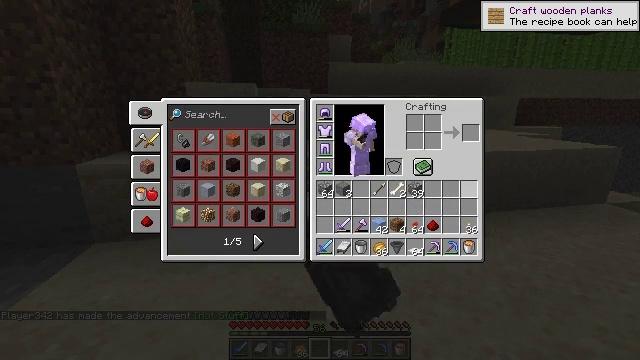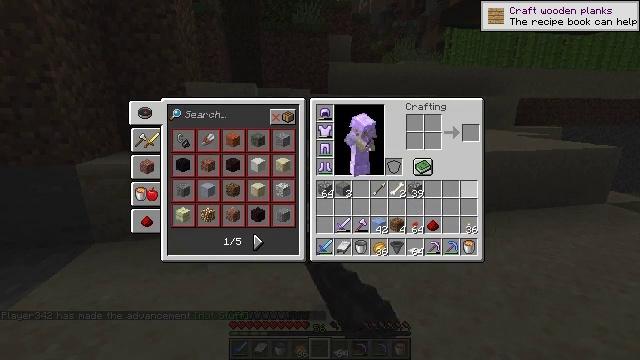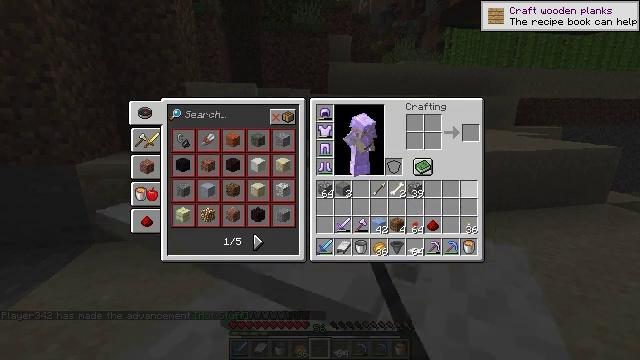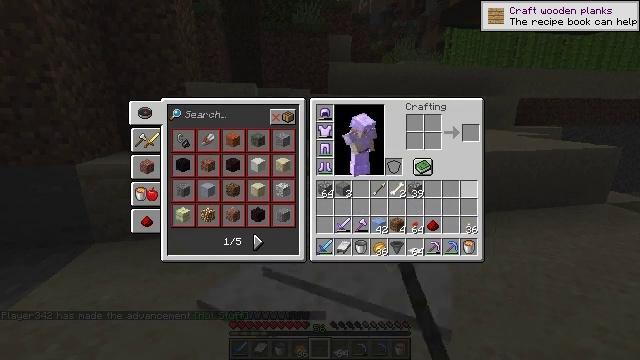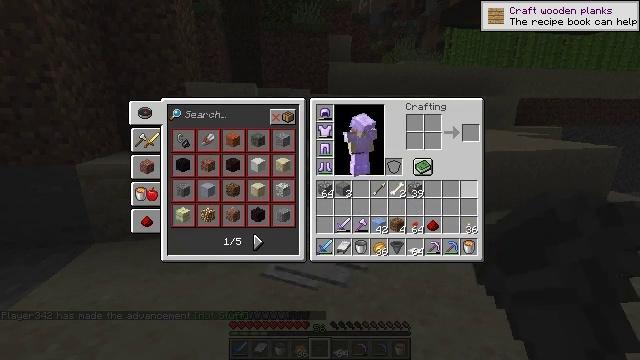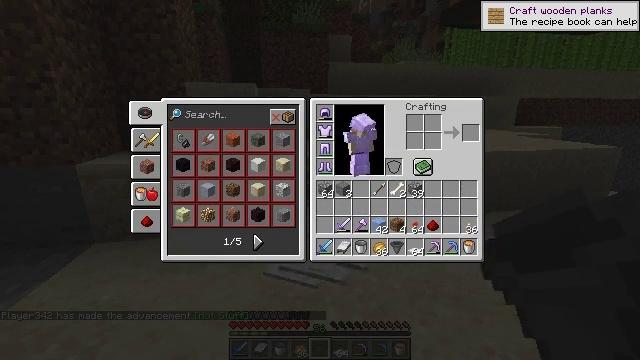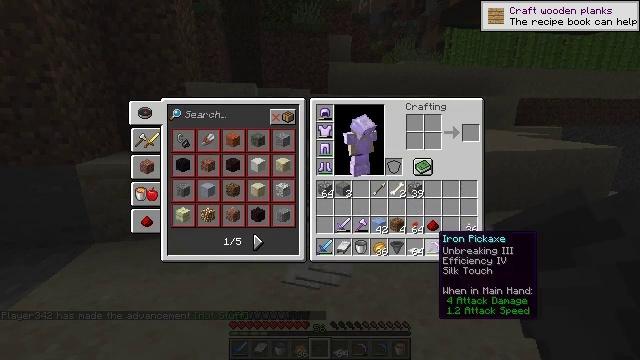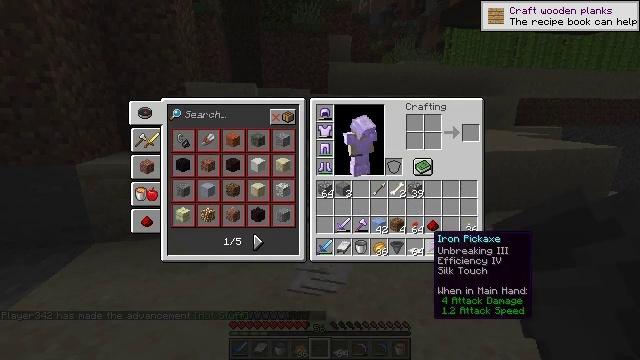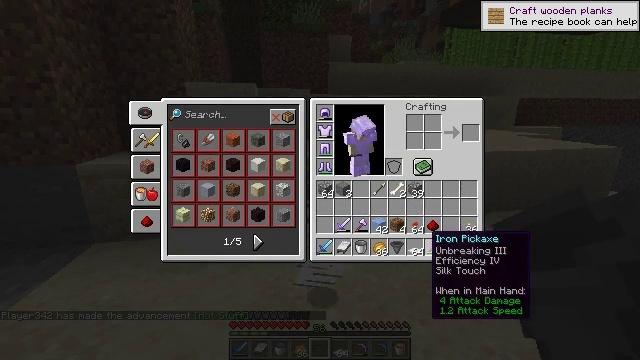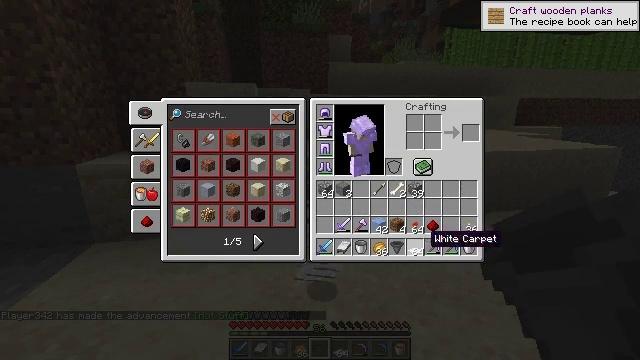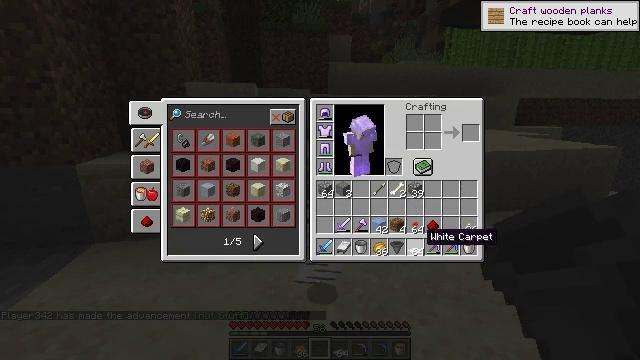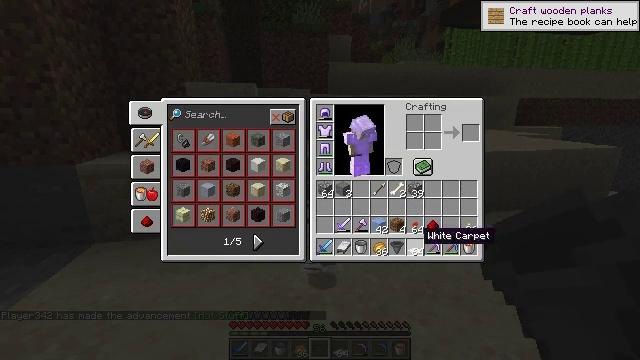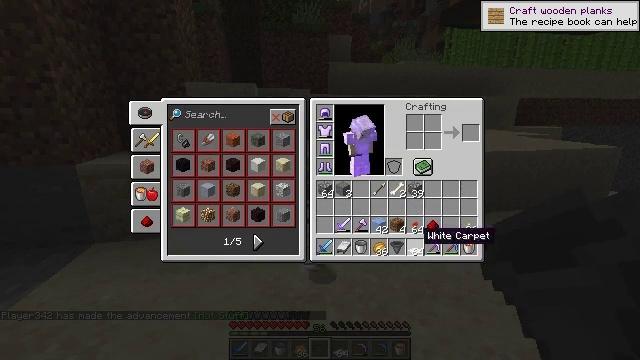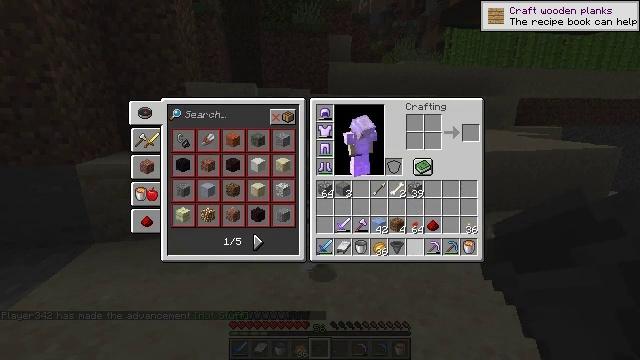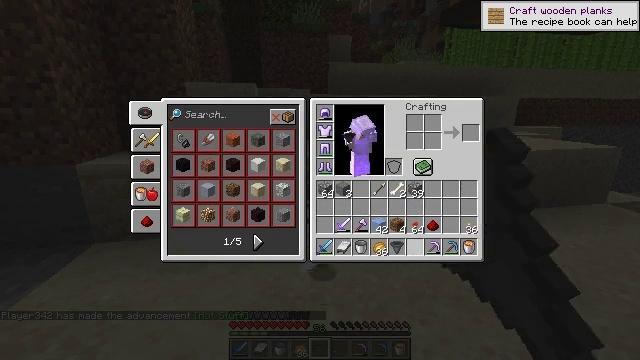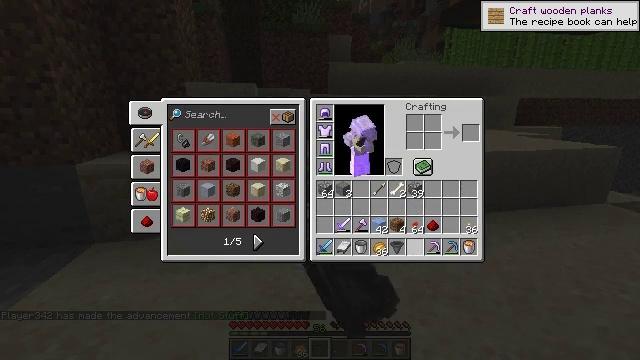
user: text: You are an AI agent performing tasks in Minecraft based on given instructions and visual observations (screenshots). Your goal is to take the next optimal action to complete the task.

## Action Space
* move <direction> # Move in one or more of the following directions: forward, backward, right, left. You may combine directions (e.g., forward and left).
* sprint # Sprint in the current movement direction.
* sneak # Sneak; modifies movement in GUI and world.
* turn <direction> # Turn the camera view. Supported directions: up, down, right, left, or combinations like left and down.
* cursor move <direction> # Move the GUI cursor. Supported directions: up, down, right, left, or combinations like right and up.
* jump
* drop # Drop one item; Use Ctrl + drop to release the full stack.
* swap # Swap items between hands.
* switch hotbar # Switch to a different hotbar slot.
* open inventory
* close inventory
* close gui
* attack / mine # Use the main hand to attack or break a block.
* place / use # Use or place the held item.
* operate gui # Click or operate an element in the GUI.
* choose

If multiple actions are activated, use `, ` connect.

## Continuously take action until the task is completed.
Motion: motion action
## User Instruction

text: Drop a white carpet.
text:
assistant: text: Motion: sprint
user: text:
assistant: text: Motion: sprint
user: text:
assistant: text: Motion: sprint
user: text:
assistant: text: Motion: sprint
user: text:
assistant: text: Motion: sprint, cursor move left and down
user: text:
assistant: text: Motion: sprint, cursor move left and down
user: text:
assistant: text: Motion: sprint
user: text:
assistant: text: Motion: sprint
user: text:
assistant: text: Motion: sprint
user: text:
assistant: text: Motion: sprint
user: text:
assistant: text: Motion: sprint
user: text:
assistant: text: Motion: sprint
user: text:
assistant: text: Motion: sprint, drop
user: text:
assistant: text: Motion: sprint, drop
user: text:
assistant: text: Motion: sprint, drop
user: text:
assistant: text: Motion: sprint
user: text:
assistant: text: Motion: sprint
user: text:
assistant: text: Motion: sprint